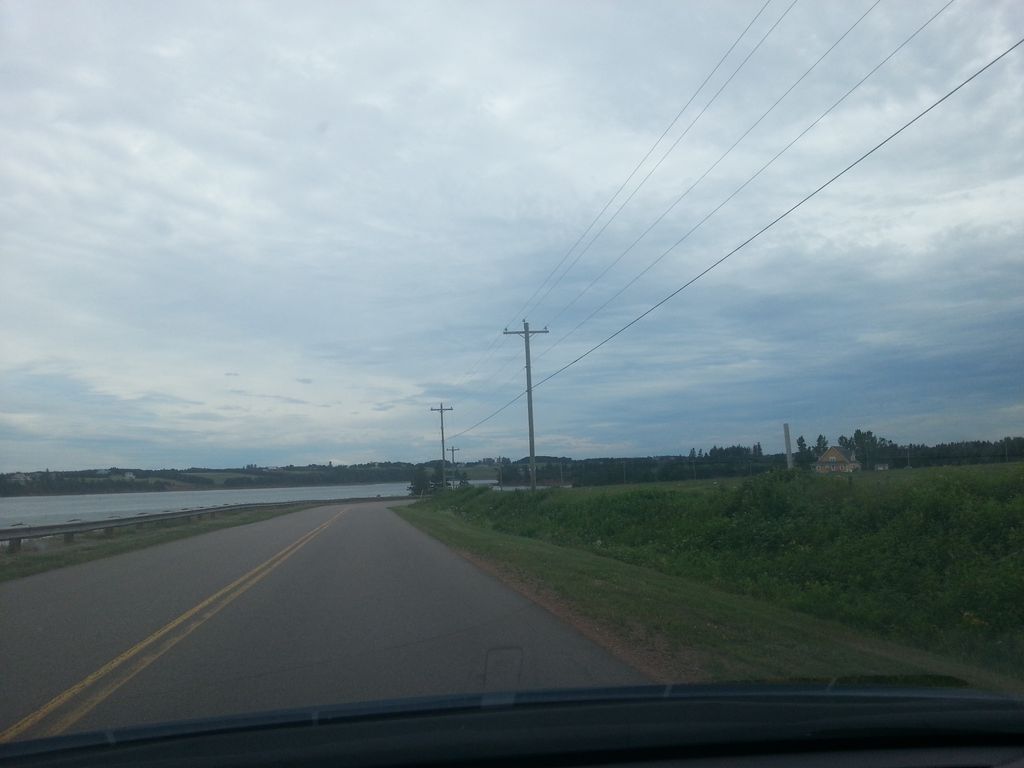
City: charlottetown